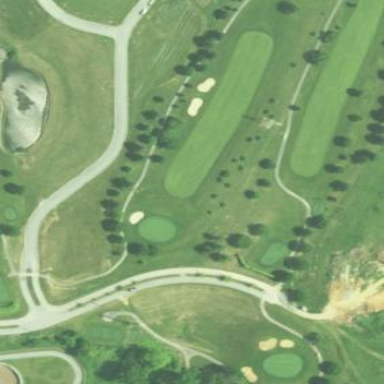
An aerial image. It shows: Golf fairway surrounded by grass.